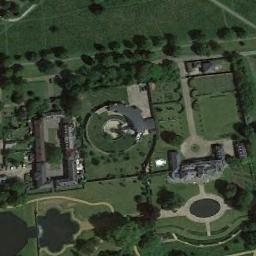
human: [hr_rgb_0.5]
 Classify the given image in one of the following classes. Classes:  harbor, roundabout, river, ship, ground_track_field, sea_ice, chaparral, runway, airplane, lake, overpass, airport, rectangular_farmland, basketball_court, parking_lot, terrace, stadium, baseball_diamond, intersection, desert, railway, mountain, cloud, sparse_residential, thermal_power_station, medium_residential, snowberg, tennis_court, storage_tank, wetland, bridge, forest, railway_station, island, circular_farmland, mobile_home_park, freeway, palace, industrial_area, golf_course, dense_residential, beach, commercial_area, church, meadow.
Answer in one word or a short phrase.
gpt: palace